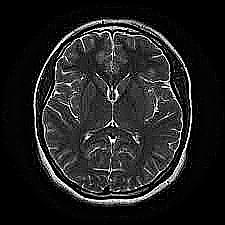
Label: notumor